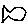
Label: fish